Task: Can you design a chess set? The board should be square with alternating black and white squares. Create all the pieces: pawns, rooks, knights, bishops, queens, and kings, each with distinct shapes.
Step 1947:
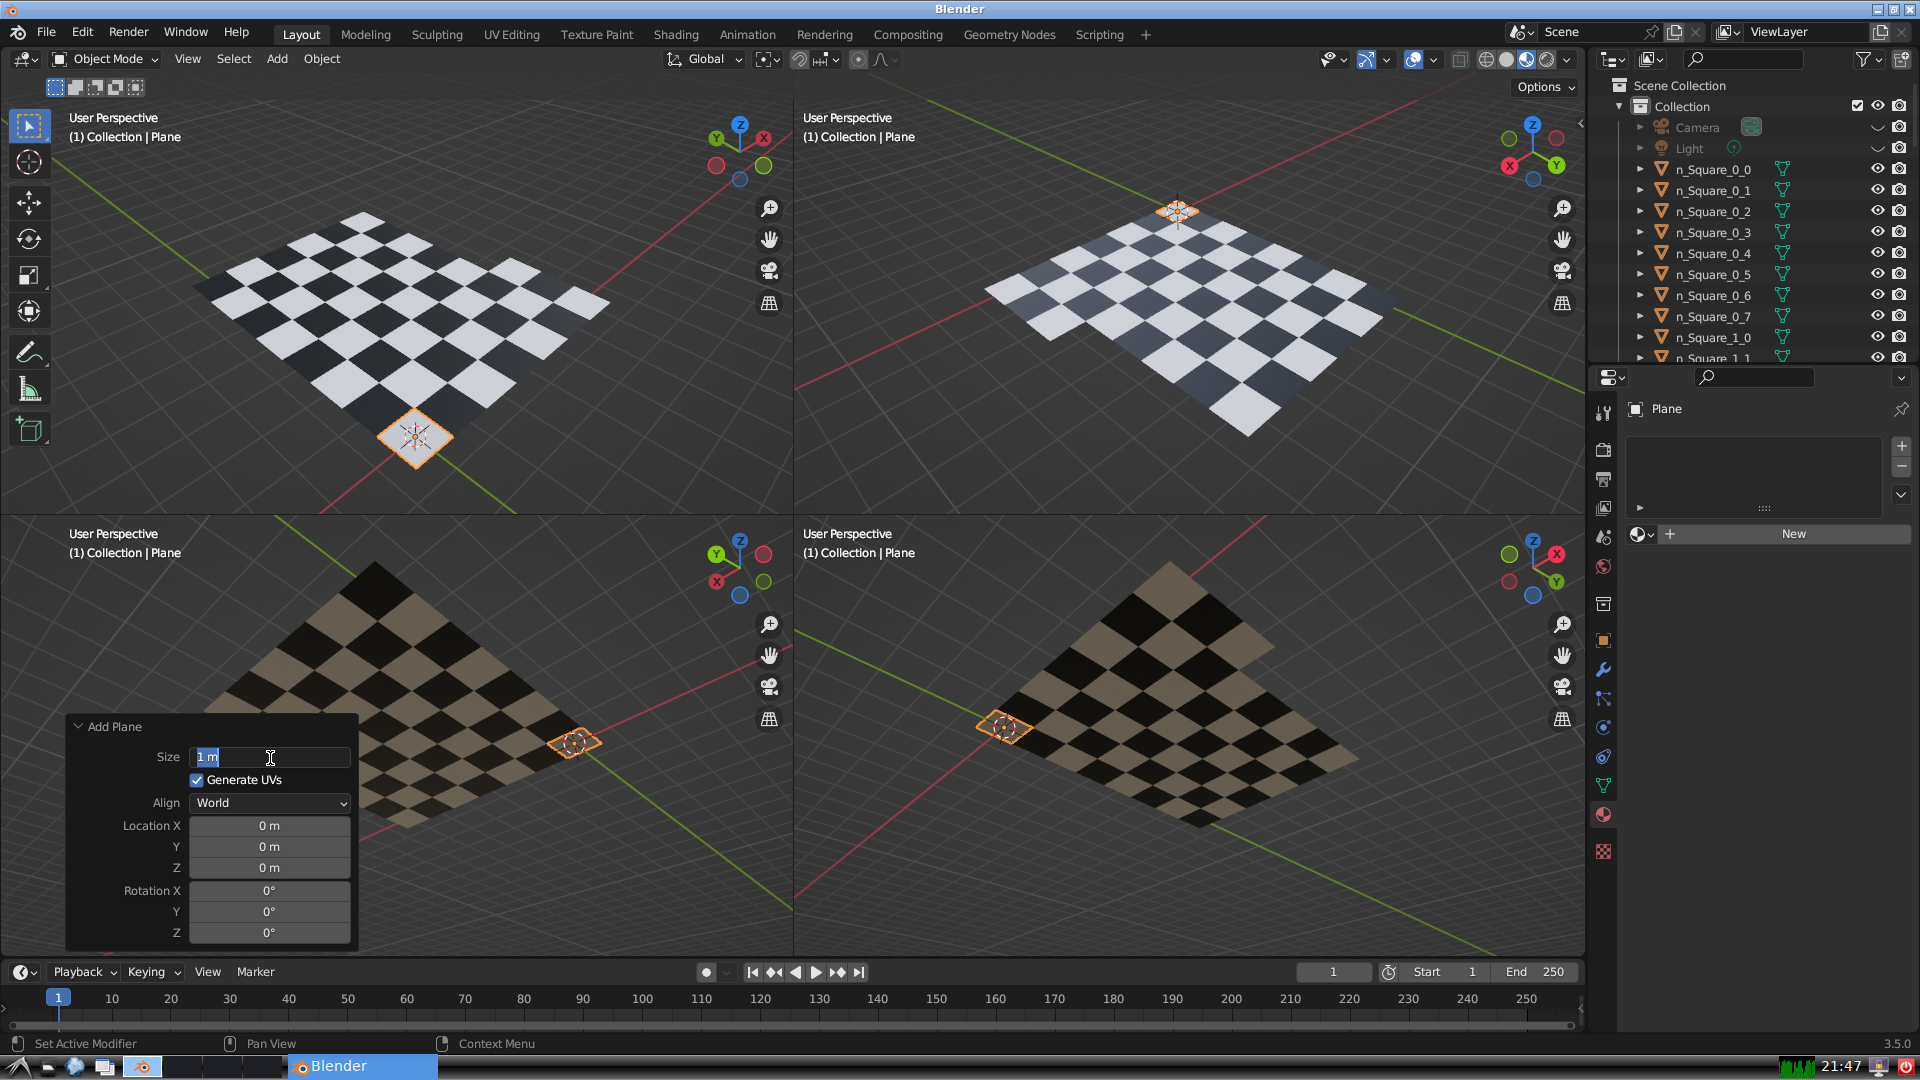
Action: input_text: 1.0